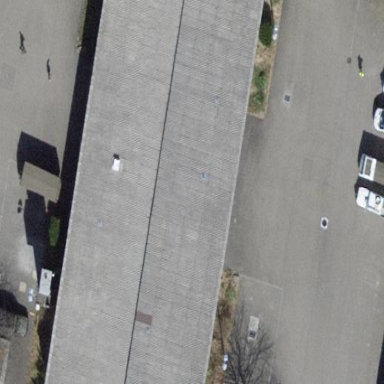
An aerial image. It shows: Bunker building.